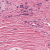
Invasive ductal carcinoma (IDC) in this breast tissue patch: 0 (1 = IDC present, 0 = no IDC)